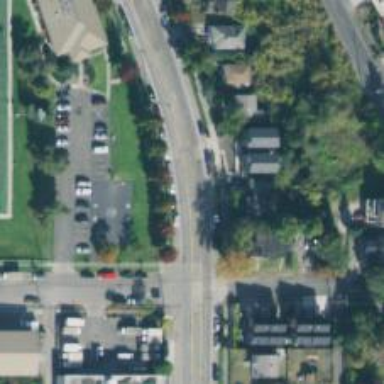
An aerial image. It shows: Secondary road with separate sidewalks.